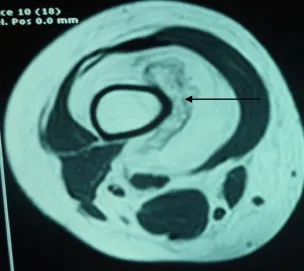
MRI (Axial T1 (3. A) and T2 (3.
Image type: radiology (mri)